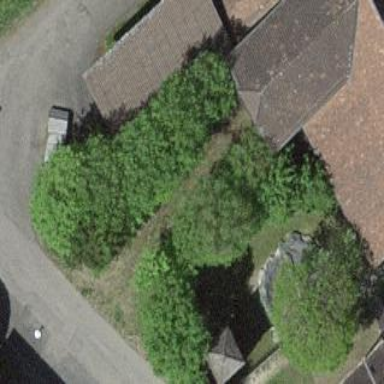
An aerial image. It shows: View of roof of building.